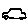
Label: car